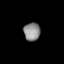
Tissue: lung
Cell type: Epithelial cells
Senescence score: 0.1526
Nuclear area (px): 290
Mean DAPI intensity: 141.266